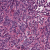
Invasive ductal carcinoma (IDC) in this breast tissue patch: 1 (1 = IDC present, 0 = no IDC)